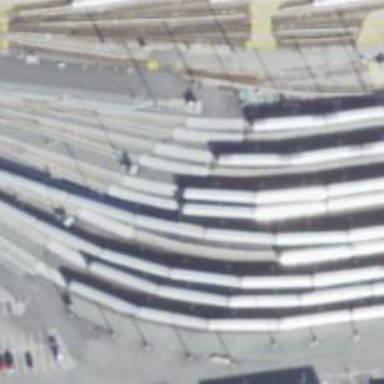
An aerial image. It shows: Electrified railway yard with rail tracks.